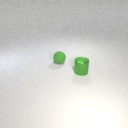
small green metal cylinder to the right of small green rubber sphere